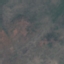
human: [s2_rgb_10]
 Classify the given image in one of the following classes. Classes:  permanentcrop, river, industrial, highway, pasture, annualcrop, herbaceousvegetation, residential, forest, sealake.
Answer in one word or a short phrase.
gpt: HerbaceousVegetation